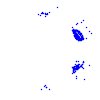
Particle: electron